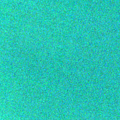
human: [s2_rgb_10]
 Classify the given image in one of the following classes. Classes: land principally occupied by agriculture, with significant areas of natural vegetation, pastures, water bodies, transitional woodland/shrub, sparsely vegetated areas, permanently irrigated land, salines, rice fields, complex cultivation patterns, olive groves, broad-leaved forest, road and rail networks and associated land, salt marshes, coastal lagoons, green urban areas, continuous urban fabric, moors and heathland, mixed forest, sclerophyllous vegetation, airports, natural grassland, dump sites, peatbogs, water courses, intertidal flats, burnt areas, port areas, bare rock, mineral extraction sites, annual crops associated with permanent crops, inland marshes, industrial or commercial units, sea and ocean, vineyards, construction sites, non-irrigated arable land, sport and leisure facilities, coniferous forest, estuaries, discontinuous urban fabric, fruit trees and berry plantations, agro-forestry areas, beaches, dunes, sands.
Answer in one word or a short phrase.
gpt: sea and ocean